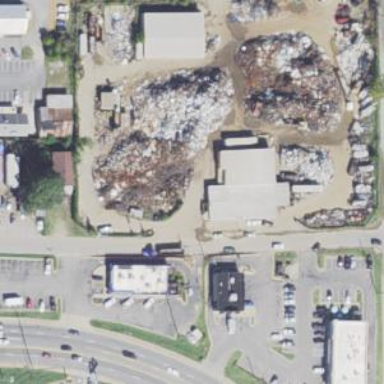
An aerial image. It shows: Scrap yard situated in industrial area.